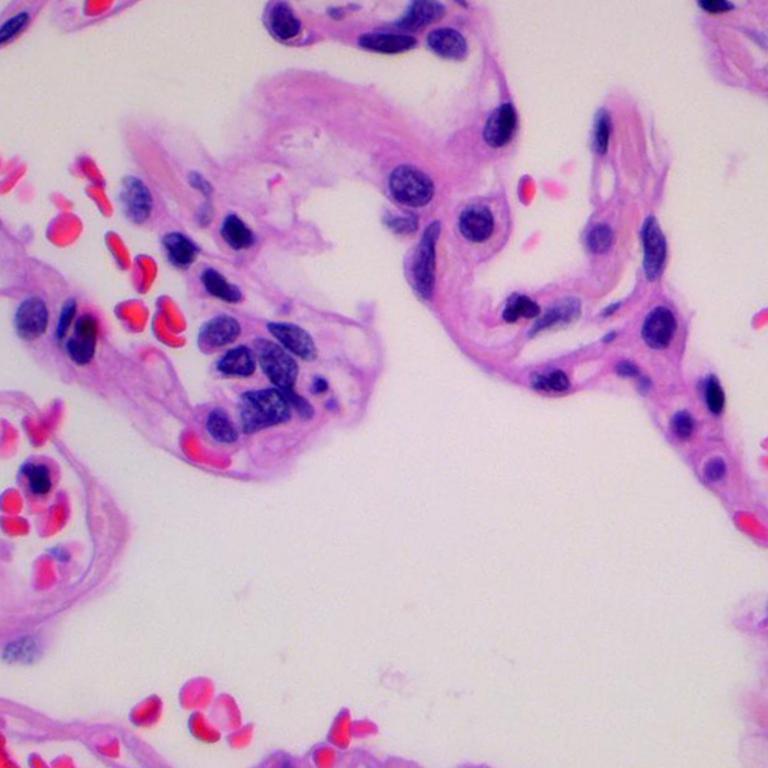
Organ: lung
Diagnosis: benign